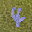
Label: 4